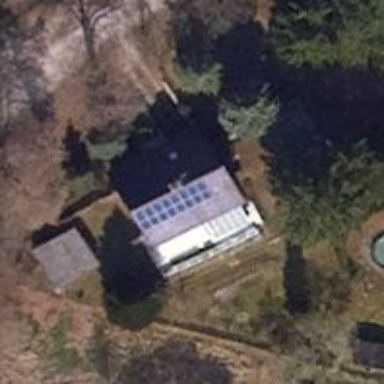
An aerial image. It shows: Small solar photovoltaic panel generator is producing electricity.